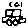
Label: car